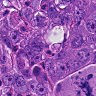
Metastatic tissue present: yes